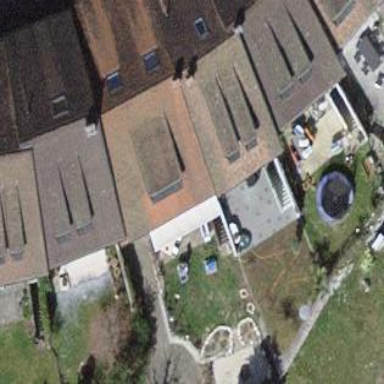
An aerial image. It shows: Terrace building.